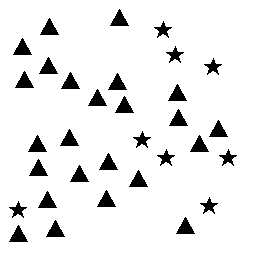
Squares: 0
Triangles: 24
Stars: 8
Total shapes: 32